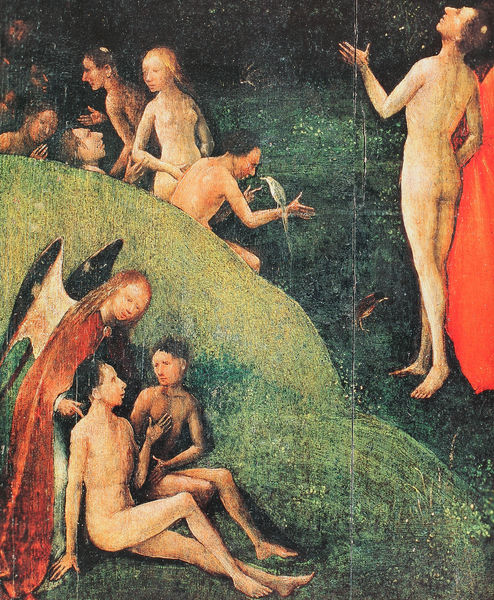
Titel: Irdisches Paradies
Künstler: Hieronymus Bosch
Institution: Venedig, Palazzo Ducale
Schlagwörter: flügel, gruppe, haut, himmel, mann, nackt, vogel, wolken, frauen, grün, menschen, sitzen, schwarz, rot, wiese, gespräch, stehen, hände, hügel, vögel, brosche, engel, garten, unterhaltung, paradies, erkenntnis, lust, eden, gespräche, leucte